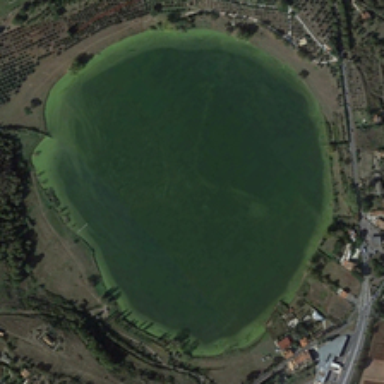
There is a lake around the neighborhood .